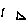
Label: triangle